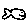
Label: fish